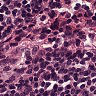
Metastatic tissue present: no